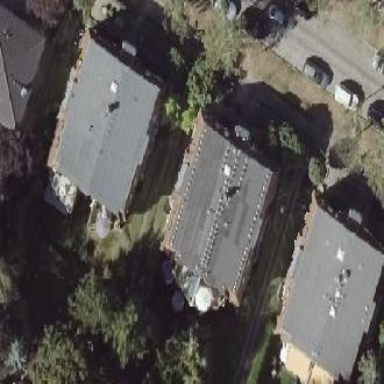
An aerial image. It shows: Image showing building with apartments.